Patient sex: M
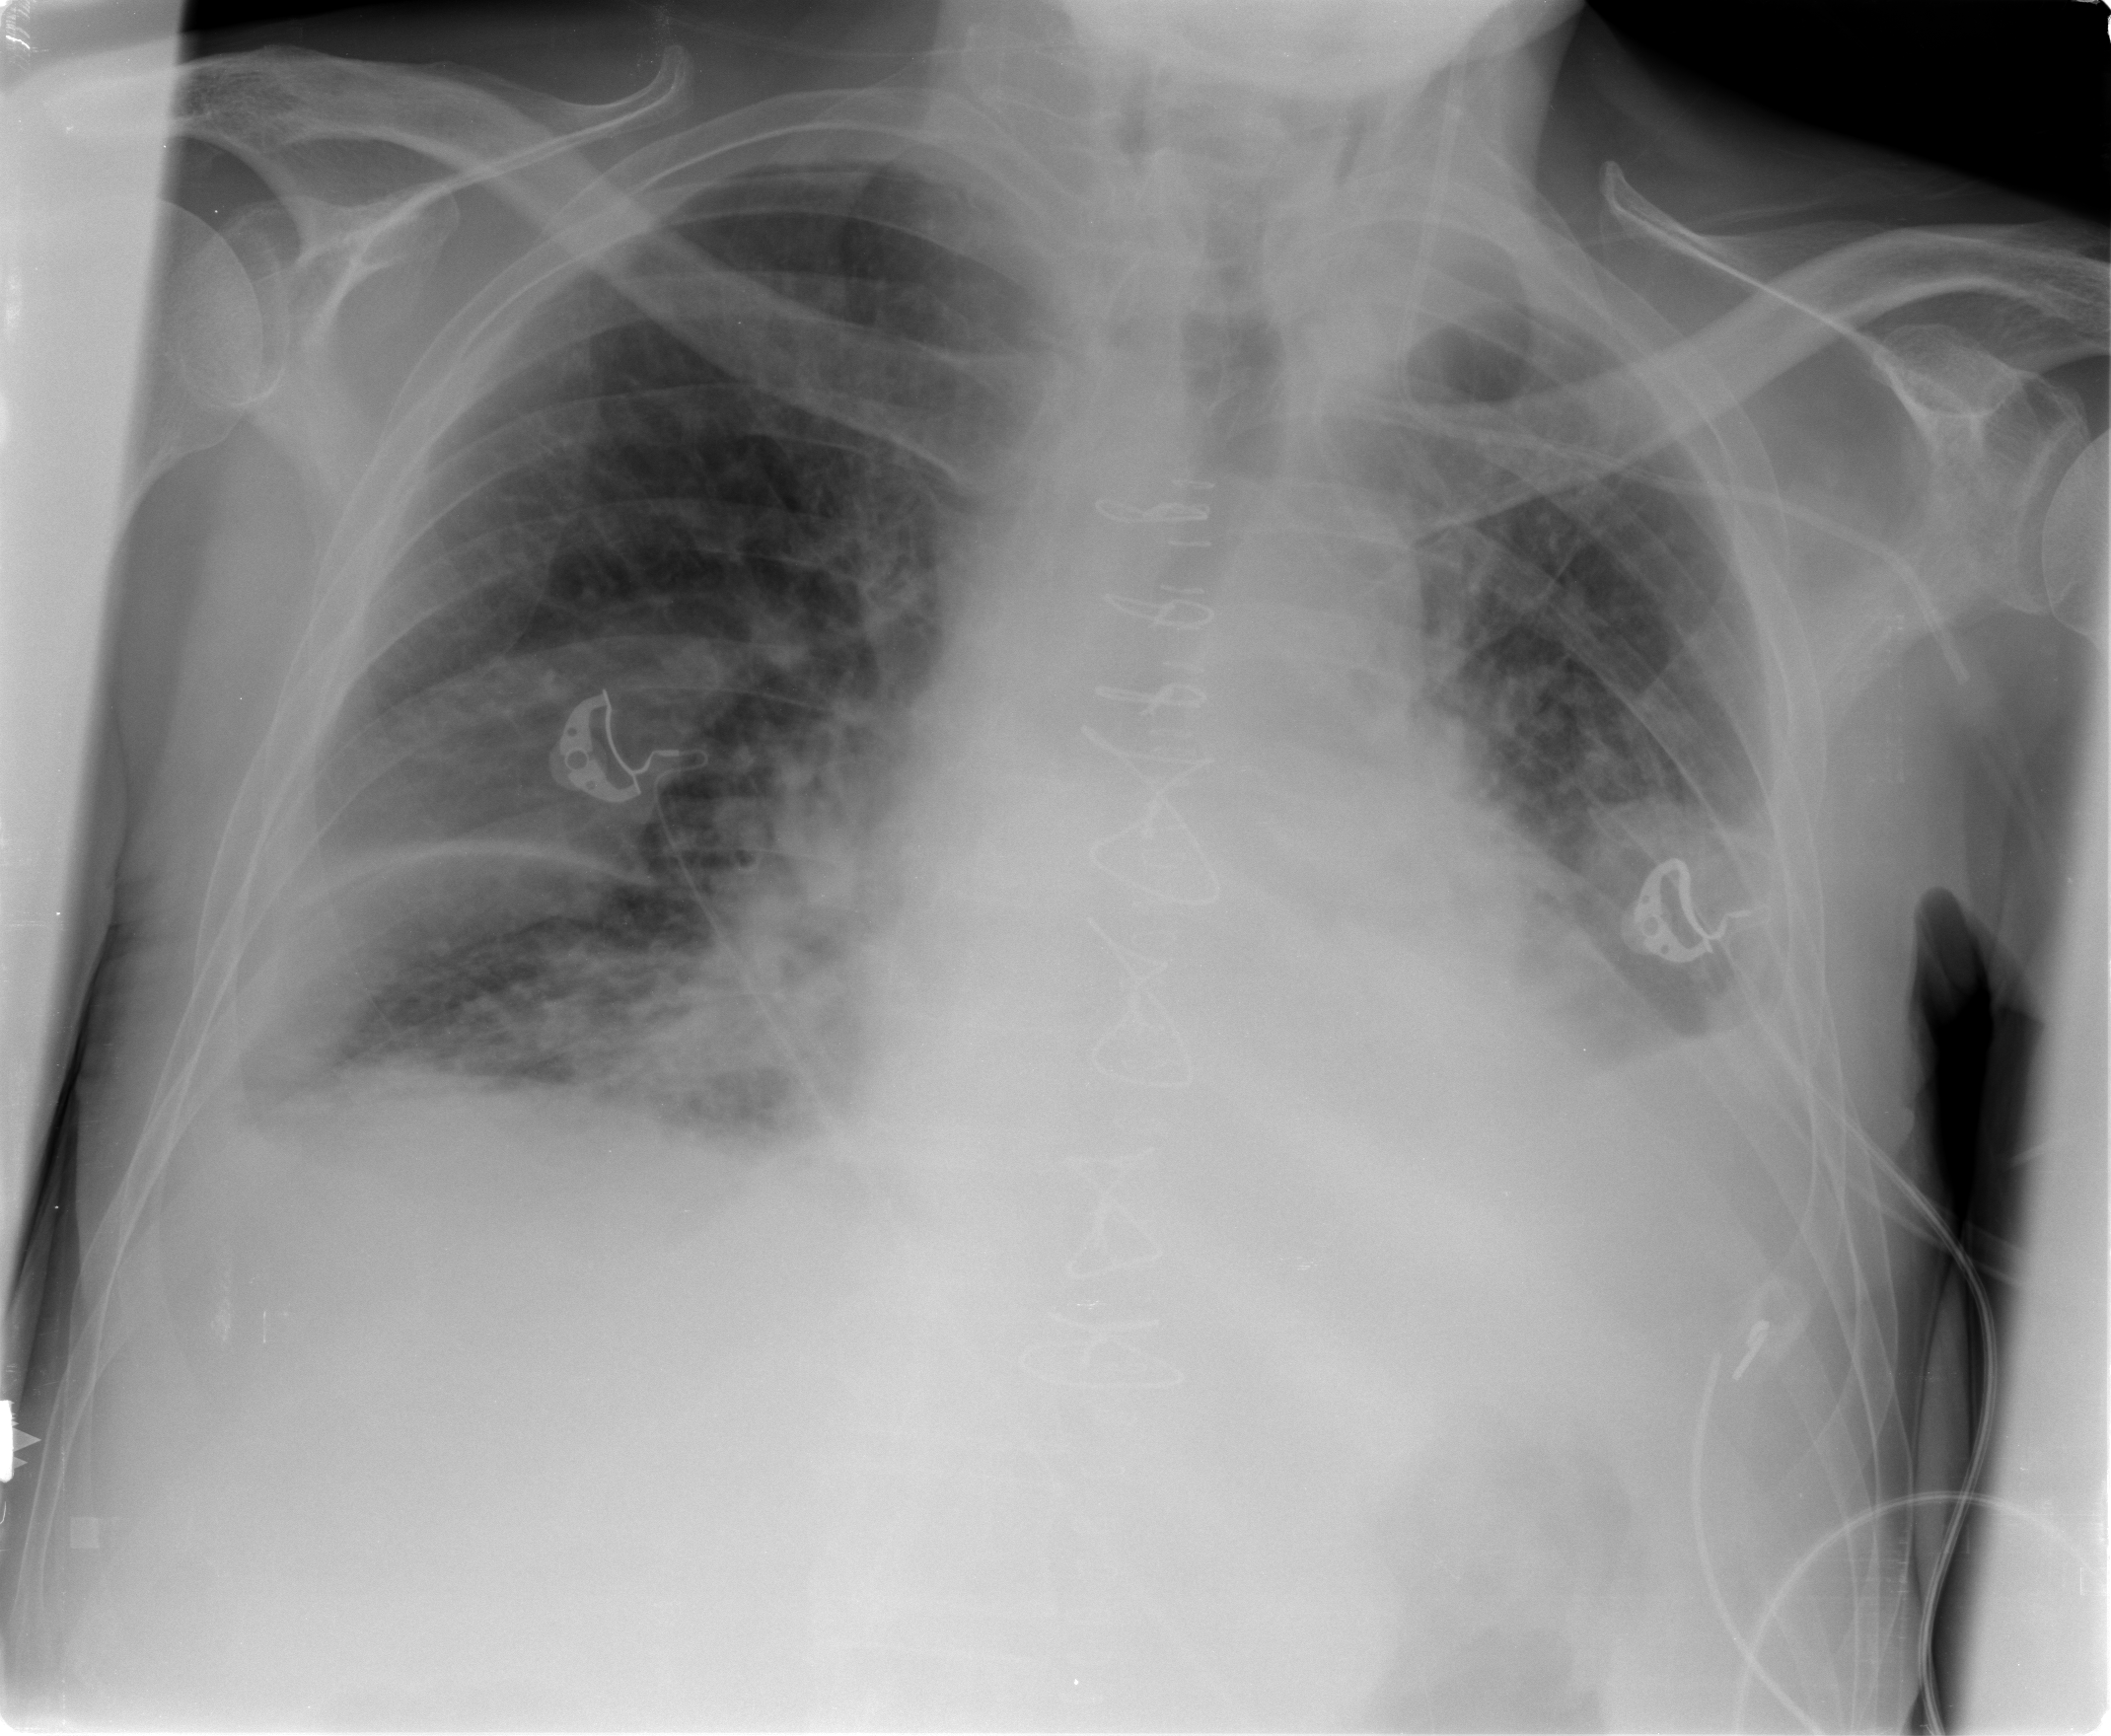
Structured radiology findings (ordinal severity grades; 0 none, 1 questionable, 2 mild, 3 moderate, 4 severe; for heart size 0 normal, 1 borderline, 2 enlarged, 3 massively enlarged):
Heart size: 2
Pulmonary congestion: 2
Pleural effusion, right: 3
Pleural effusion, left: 3
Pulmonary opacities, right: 2
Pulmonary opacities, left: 2
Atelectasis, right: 2
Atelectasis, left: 3